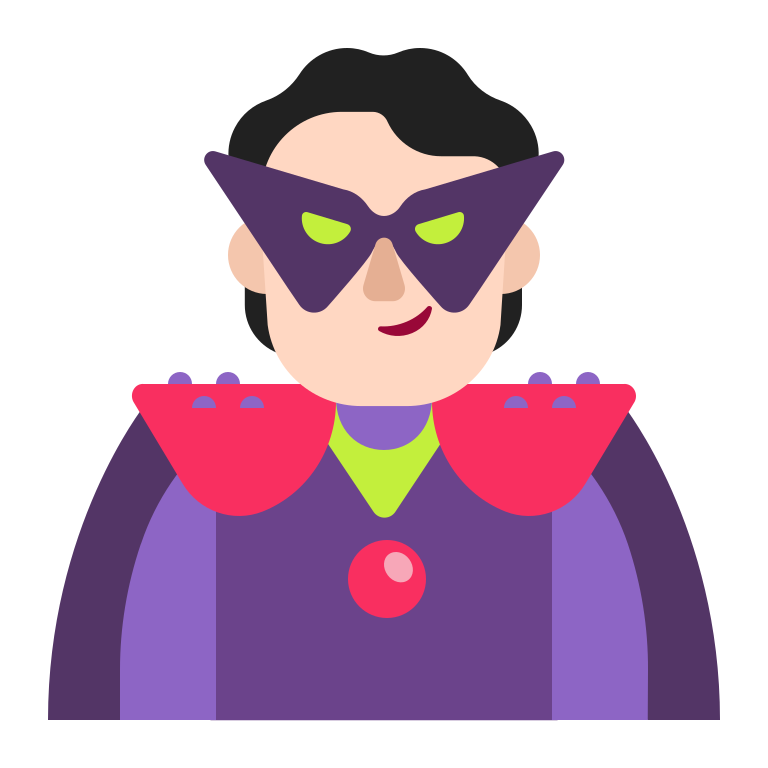
person supervillain flat light